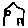
Label: house